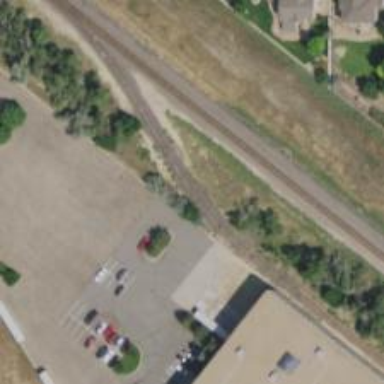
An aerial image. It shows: Rail spur service.